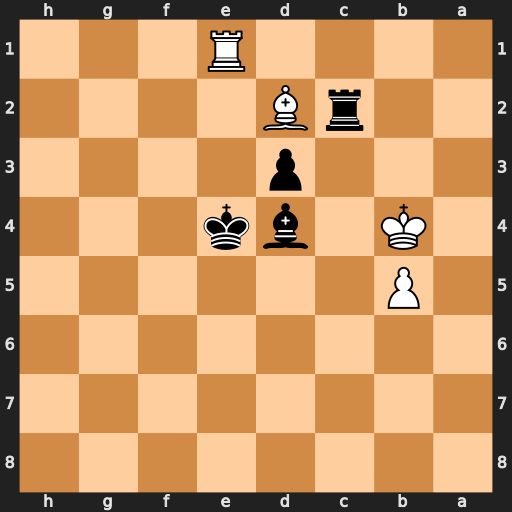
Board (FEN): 8/8/8/1P6/1K1bk3/3p4/2rB4/4R3
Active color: b
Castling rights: -
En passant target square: -
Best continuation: Kf3 Bg5 Bc3+ Kc4 Bxe1+